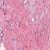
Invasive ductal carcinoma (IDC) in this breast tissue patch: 1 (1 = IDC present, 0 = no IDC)